Aerial crown-view tile of a tropical tree (Barro Colorado Island, Panama), acquired 20250414:
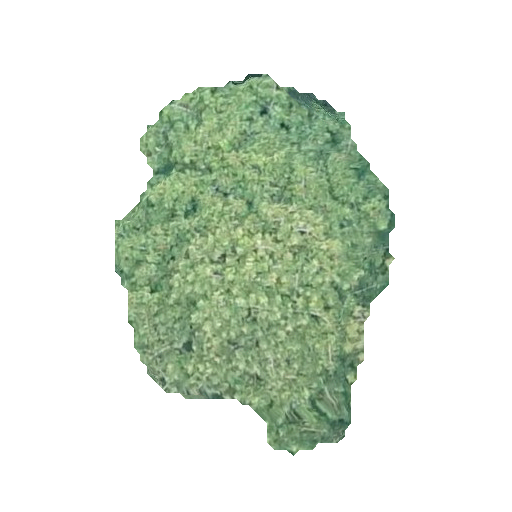
Species: Virola surinamensis
GBIF accepted scientific name: Virola surinamensis
Crown area: 110.582 m²